Interaction volume radius: 5 \u00c5
Interaction volume height: 10 \u00c5
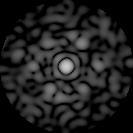
Disorder parameter: 0.6978